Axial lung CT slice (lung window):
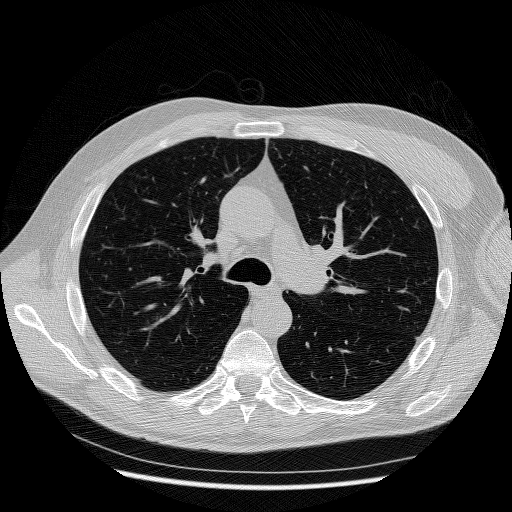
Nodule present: no